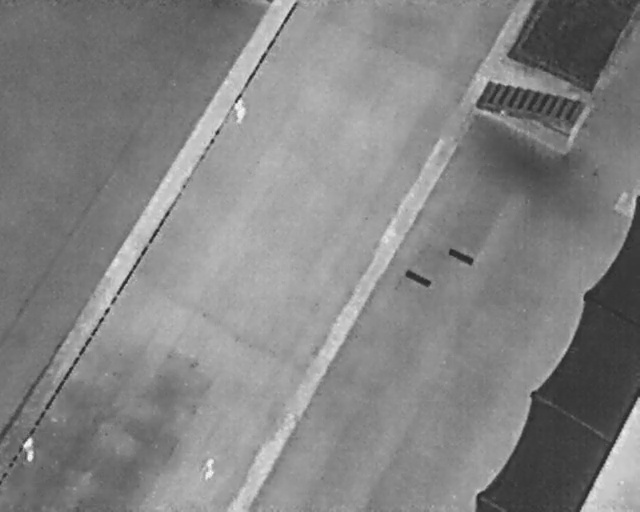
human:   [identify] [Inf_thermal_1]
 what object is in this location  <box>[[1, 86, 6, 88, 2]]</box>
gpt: <ref>1 large person at the bottom left</ref>

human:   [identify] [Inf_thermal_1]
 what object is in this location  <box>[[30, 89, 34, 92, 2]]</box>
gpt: <ref>1 large person at the bottom</ref>